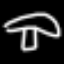
Label: mushroom